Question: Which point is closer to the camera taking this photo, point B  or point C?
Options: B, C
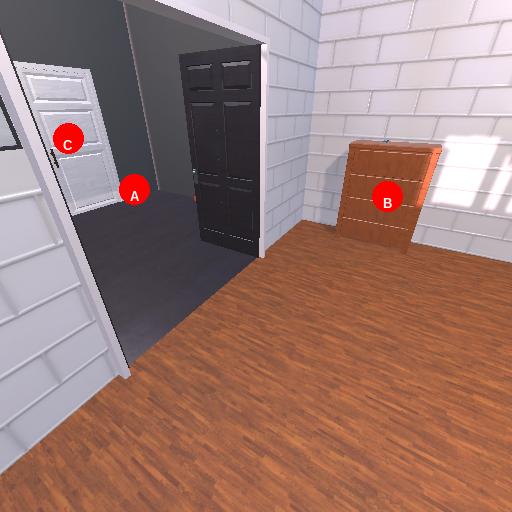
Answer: B